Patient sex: F
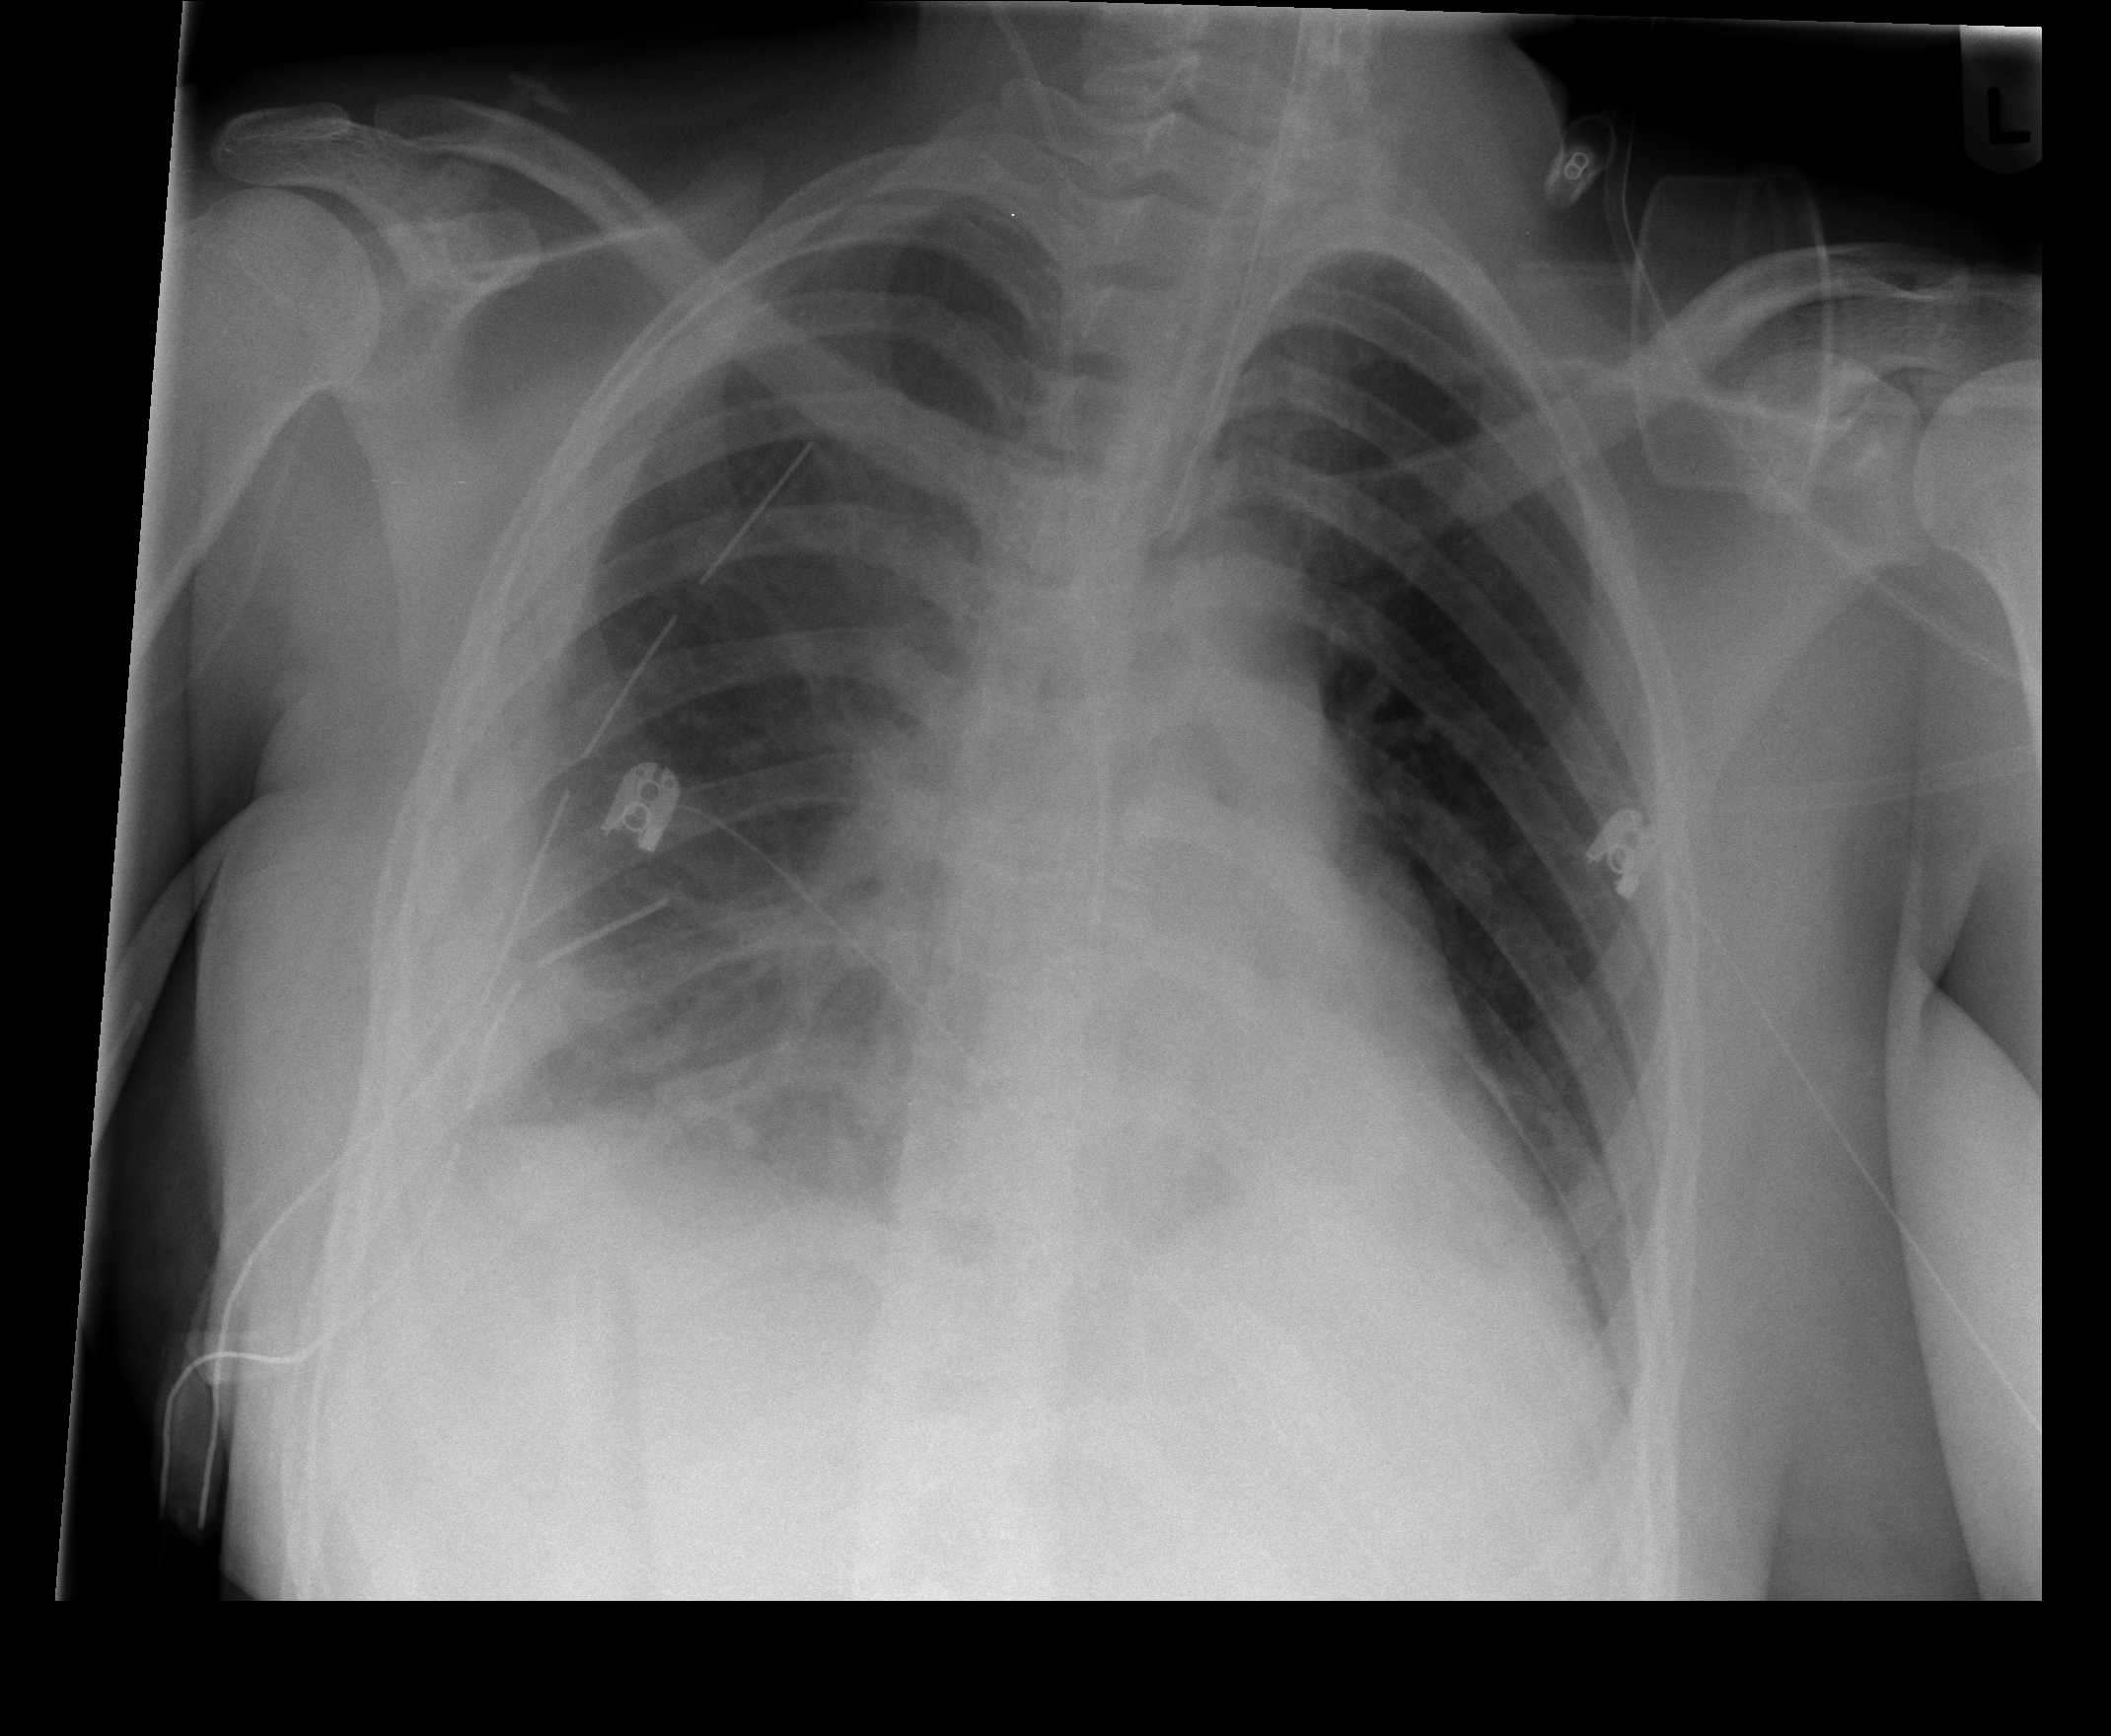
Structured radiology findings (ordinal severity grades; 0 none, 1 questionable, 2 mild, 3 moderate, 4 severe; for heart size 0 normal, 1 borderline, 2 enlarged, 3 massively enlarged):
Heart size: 0
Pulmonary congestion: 0
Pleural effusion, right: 2
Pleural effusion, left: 0
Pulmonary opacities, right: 2
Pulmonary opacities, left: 0
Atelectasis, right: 2
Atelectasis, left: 0